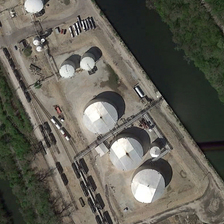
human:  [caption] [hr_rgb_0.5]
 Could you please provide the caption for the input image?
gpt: several storage tanks are between two rivers with many green trees in two sides .

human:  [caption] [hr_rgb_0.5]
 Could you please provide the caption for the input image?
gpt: on both sides of the river are the woods and the building plaza .

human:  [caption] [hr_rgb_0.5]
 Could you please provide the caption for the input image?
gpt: several storage tanks are between two rivers with many green trees in two sides .

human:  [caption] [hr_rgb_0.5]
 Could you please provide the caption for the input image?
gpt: there are many white cylindrical buildings .

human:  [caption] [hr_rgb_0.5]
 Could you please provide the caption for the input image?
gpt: on both sides of the river are the woods and the building plaza .